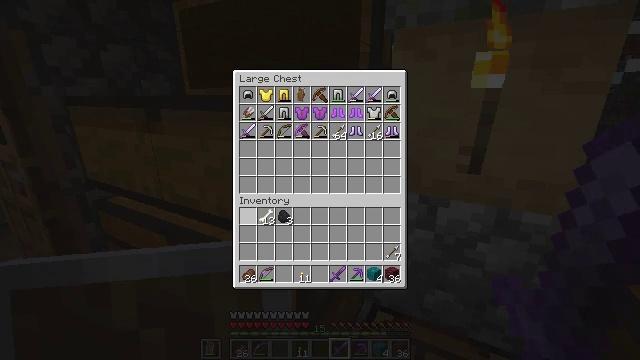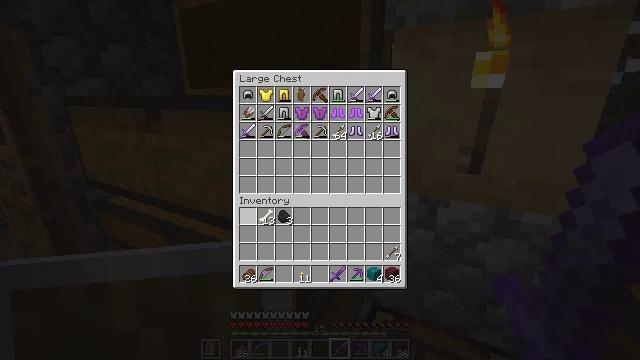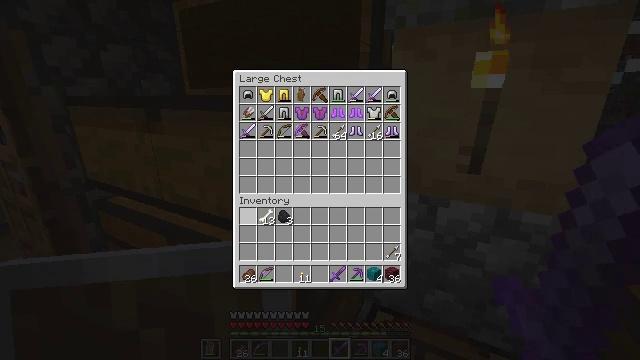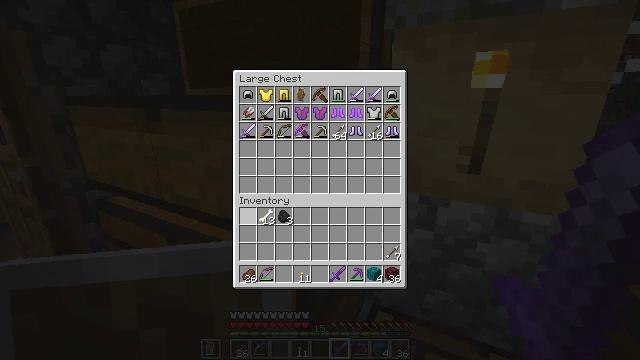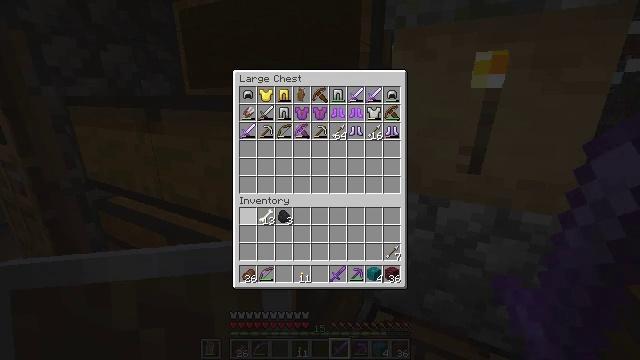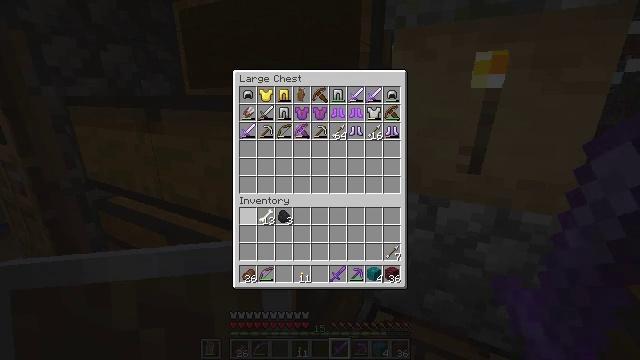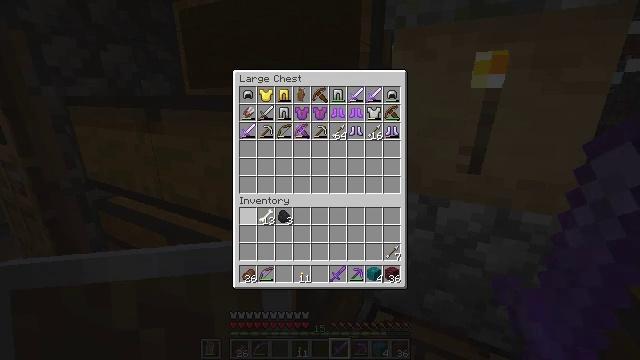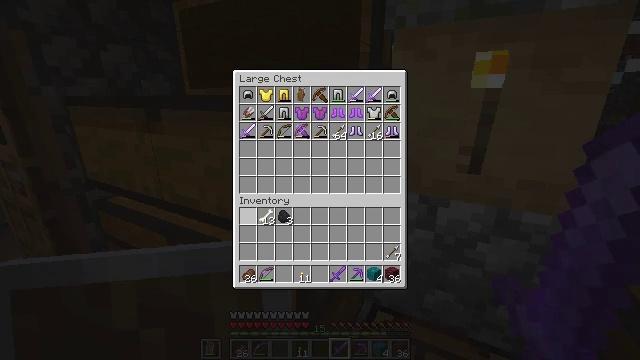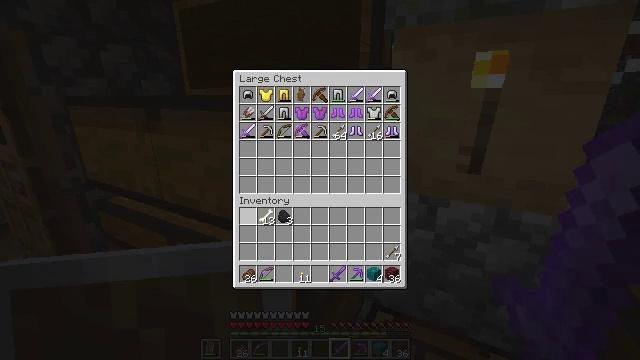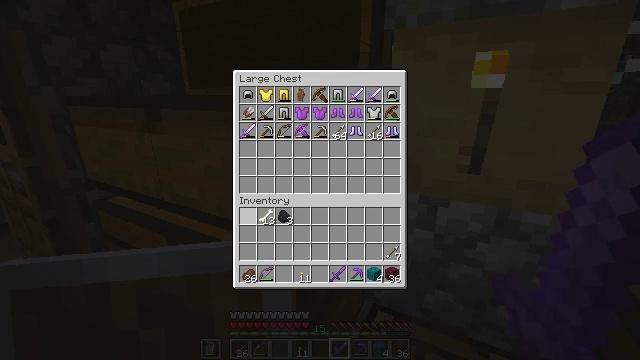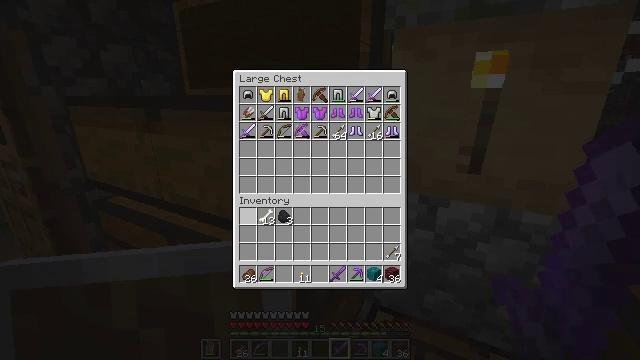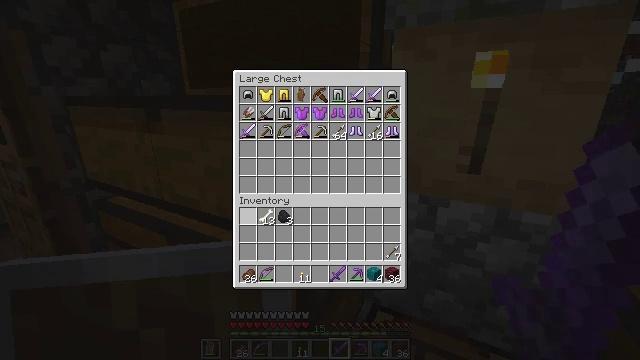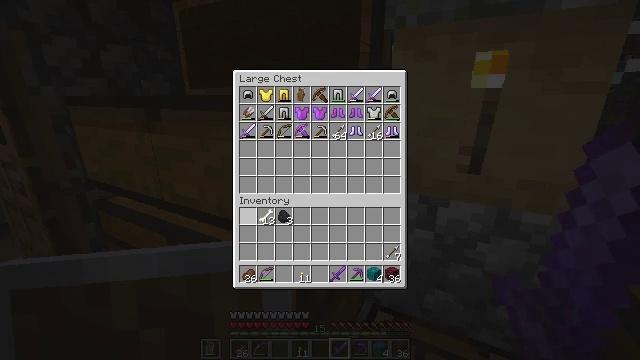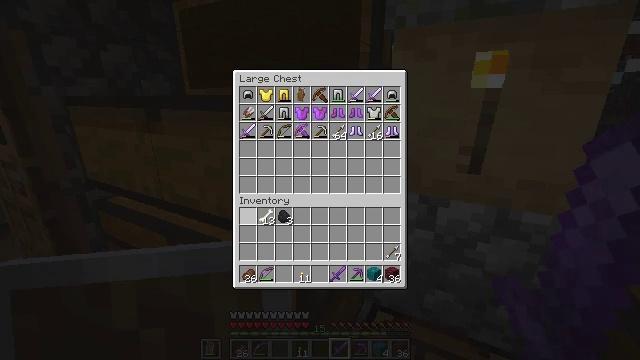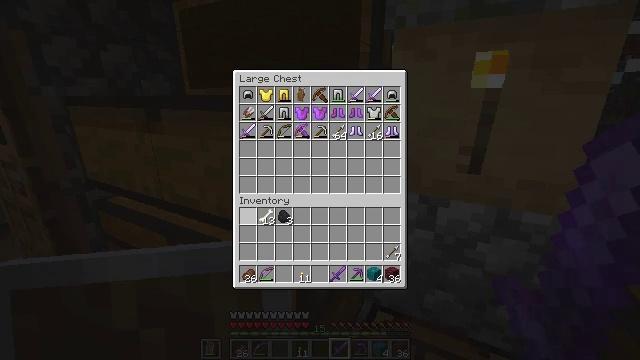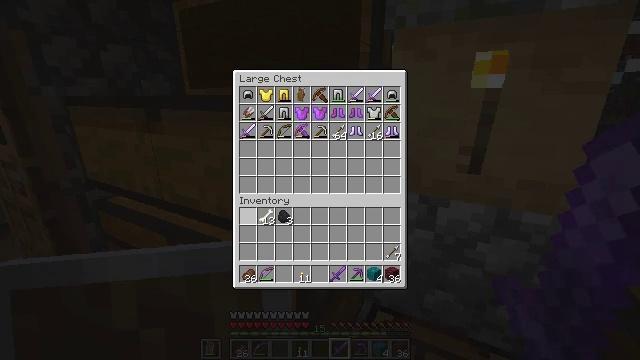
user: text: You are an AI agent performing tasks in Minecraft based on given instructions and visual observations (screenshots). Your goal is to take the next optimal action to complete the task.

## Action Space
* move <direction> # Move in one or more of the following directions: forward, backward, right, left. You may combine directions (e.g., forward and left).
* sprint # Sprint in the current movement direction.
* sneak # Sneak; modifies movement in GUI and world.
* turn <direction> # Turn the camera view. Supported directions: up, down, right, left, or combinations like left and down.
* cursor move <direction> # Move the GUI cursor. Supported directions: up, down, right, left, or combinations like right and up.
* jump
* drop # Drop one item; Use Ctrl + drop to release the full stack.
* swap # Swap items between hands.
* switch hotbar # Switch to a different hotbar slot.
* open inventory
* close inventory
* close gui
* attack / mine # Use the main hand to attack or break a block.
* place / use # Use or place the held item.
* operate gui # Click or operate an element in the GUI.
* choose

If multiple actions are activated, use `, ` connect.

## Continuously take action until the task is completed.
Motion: motion action
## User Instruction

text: Craft an ender eye in the crafting table.
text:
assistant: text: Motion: no_op
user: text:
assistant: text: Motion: no_op
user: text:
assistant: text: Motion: no_op
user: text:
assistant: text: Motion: no_op
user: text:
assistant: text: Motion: no_op
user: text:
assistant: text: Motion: no_op
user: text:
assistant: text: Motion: no_op
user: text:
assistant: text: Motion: no_op
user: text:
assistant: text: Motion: no_op
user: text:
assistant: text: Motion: no_op
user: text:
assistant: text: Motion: no_op
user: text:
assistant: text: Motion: no_op
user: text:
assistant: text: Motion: no_op
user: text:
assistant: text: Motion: no_op
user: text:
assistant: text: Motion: no_op
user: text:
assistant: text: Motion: no_op
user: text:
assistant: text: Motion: no_op
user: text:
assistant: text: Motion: open inventory
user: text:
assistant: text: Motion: open inventory
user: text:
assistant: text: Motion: no_op
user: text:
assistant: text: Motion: no_op
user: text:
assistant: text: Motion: no_op
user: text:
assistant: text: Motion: turn left
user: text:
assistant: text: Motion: turn left
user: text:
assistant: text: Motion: turn left
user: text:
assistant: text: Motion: turn left
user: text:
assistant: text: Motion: turn left
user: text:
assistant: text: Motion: turn left
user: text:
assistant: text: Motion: turn left
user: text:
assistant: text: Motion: turn left